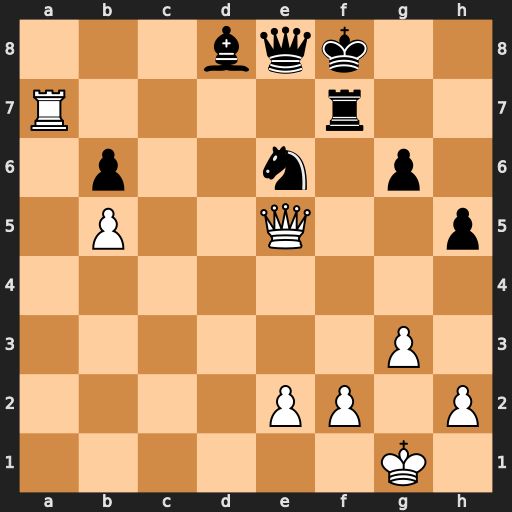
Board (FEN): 3bqk2/R4r2/1p2n1p1/1P2Q2p/8/6P1/4PP1P/6K1
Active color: w
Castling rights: -
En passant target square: -
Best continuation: Qh8#